Field crop: maize
Growth stage: 1
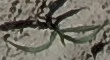
Species: sorghum